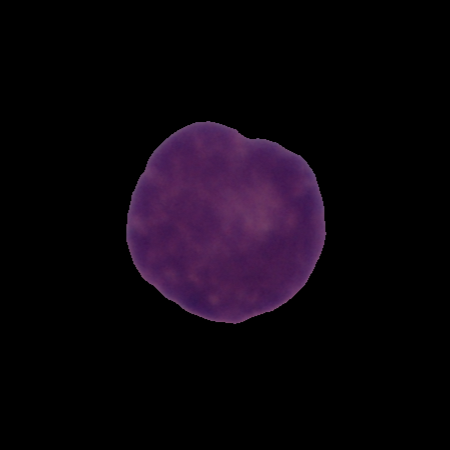
Label: healthy